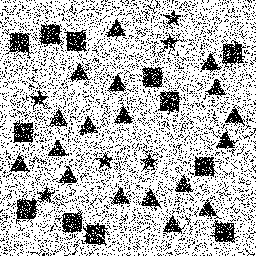
Squares: 12
Triangles: 18
Stars: 6
Total shapes: 36